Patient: sex M, age 42
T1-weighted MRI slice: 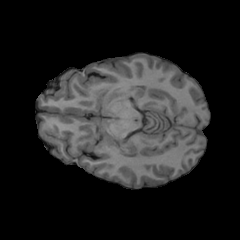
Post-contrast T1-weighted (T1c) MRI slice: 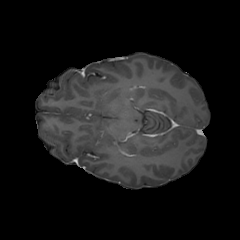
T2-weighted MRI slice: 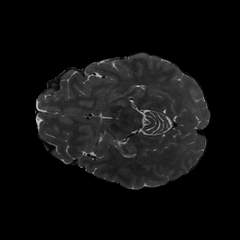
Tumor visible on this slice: no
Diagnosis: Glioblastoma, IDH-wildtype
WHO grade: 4